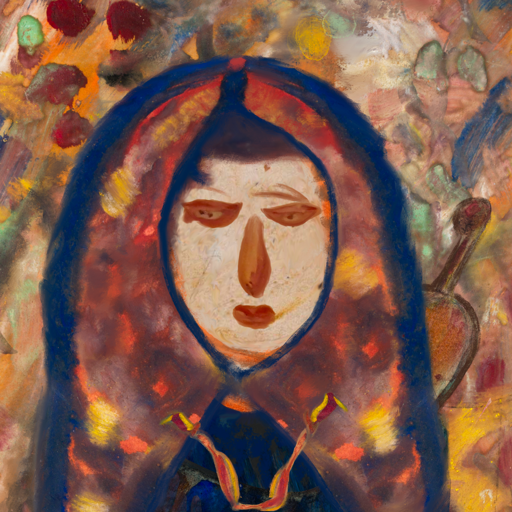
Background: Mother_And_Son_Mother, Head And Neck Front: Rupkatha, Face Front: Pious_Lady, Bust: Pipe, Hair Front: Blank, Head Accessory: Mother_And_Son_Mother_Scarf, Second Necklace: Gypsy_Mother_1, Necklace: Blank, Baby: Blank